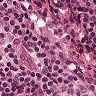
Metastatic tissue present: no